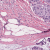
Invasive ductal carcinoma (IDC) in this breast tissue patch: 1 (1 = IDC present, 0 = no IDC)